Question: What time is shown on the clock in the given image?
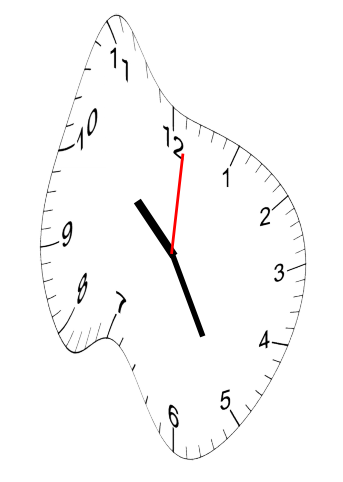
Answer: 10:25:01